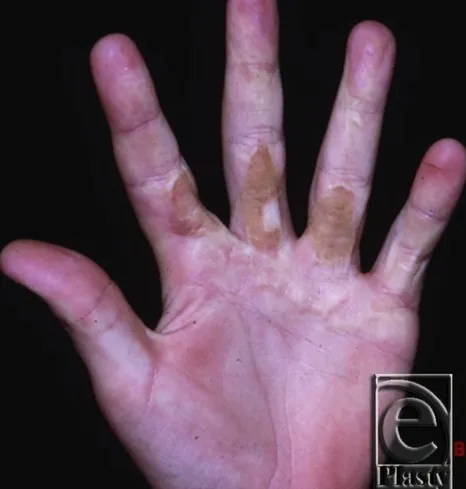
Hand in June 1987 with progressive contracture.
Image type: medical_photograph (skin_photograph)